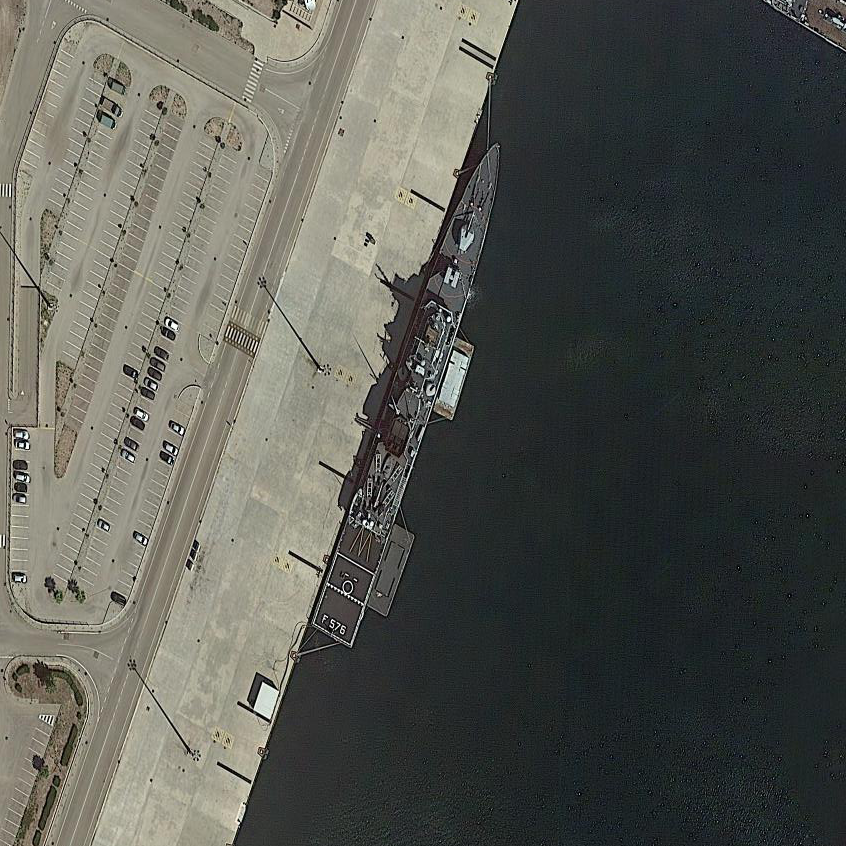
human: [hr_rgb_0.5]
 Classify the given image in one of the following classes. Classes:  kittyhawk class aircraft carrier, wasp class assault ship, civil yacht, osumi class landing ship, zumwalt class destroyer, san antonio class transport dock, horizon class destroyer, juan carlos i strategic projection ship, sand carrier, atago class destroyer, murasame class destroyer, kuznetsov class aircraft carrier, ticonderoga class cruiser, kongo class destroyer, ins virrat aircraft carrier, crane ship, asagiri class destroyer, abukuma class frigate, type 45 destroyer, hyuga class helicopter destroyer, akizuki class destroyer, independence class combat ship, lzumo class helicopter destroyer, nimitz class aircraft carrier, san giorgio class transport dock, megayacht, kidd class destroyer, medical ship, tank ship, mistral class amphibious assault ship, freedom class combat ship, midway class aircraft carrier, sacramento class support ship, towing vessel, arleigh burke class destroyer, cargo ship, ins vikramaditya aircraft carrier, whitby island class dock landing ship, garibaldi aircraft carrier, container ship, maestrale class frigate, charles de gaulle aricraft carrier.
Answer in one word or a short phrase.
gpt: Maestrale class frigate